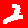
Digit: 2